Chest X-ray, PA view. Patient: 34 years old, sex M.
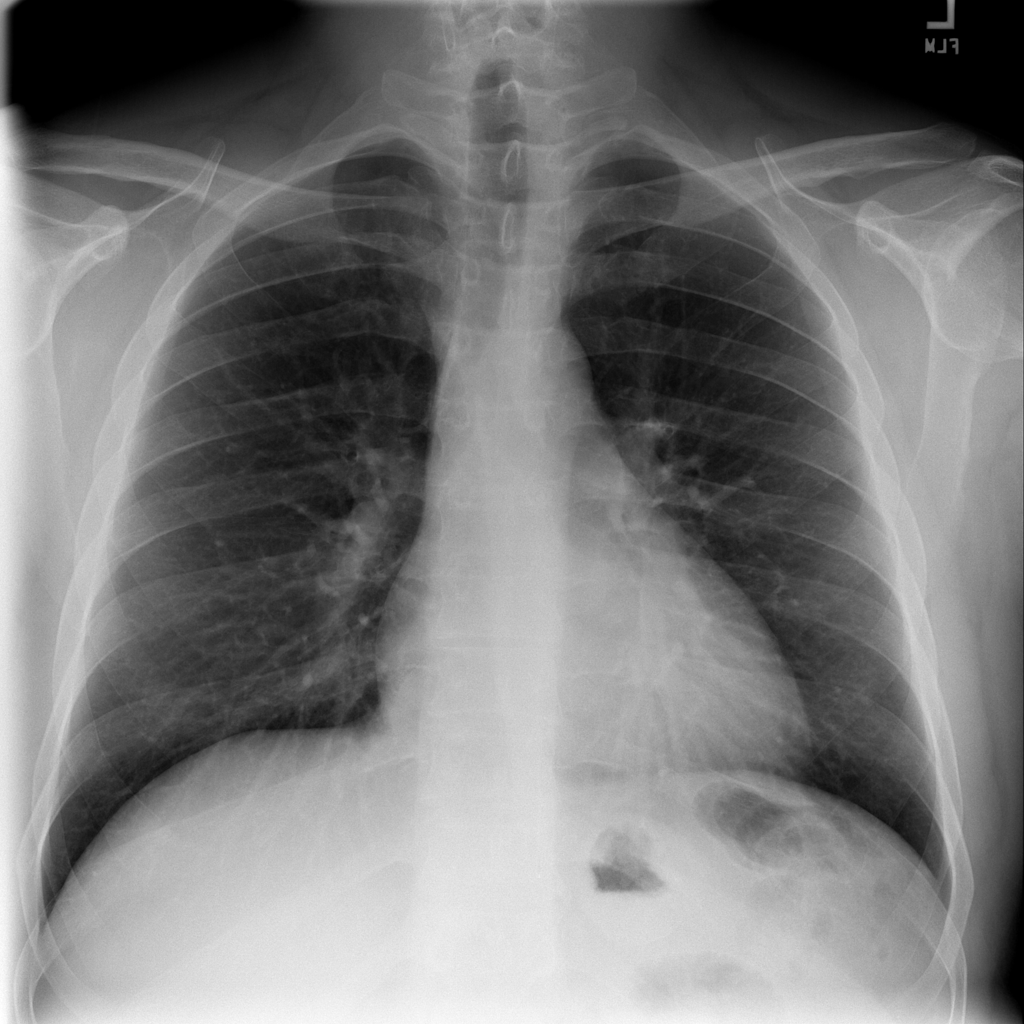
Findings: No Finding